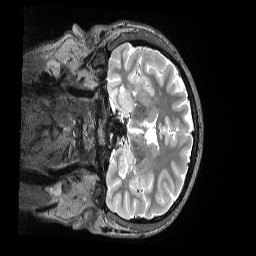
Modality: T2w
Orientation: coronal
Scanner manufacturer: siemens
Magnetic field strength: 3 T
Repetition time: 3.2 s
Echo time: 0.563 s